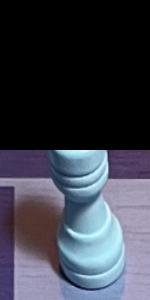
Label: Rook_White